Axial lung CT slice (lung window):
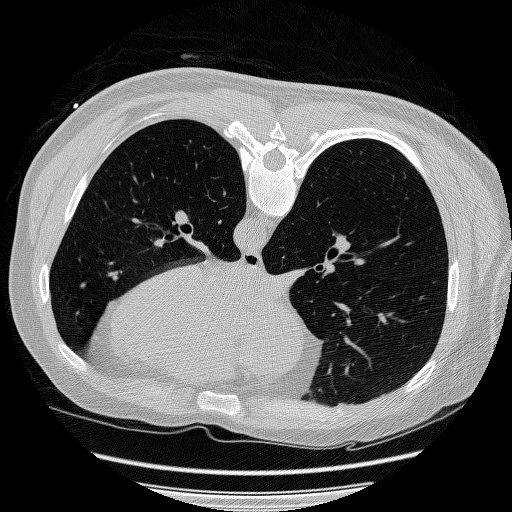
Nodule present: no